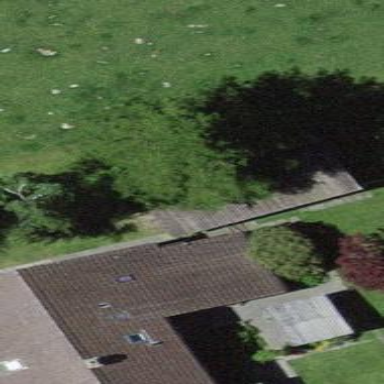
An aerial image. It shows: View of roof of building.